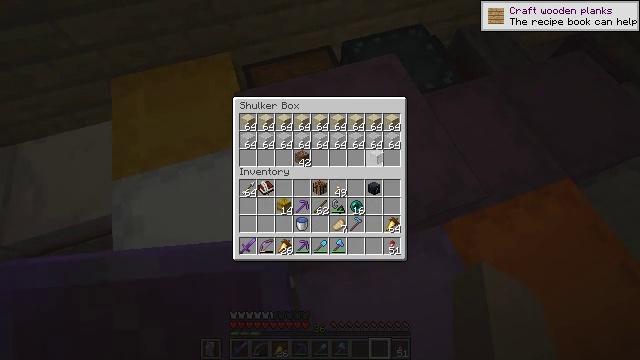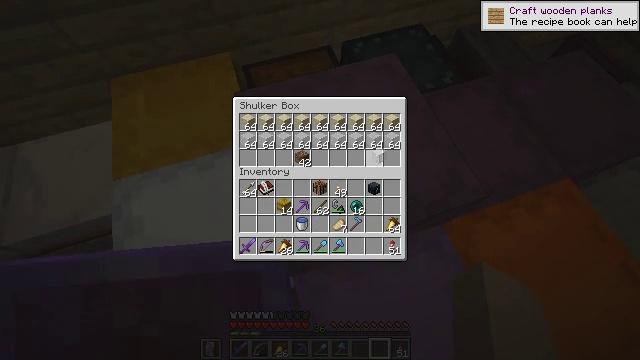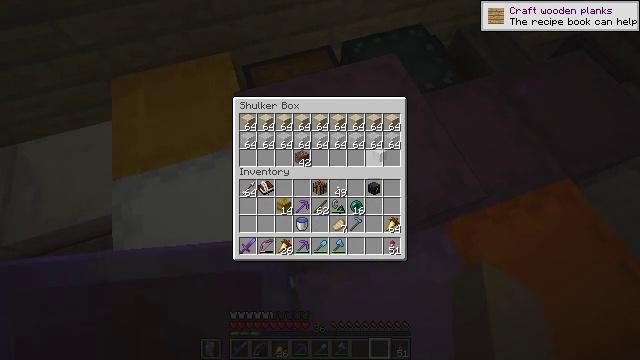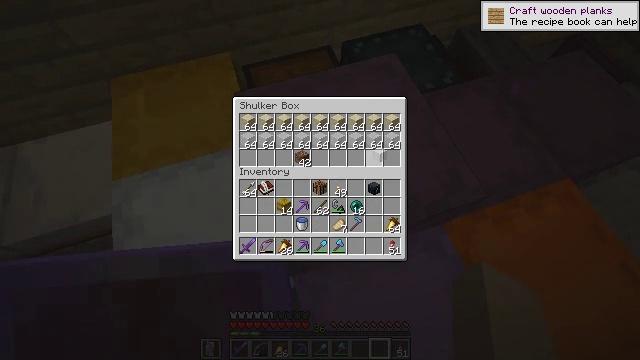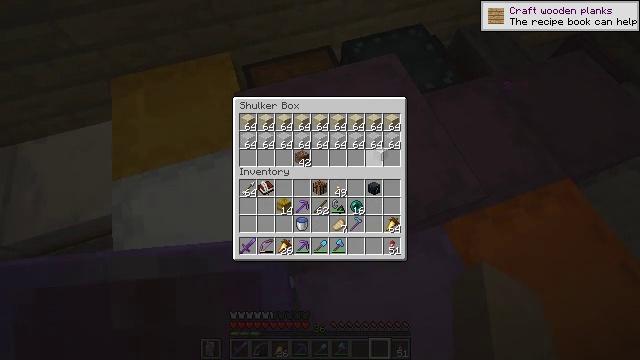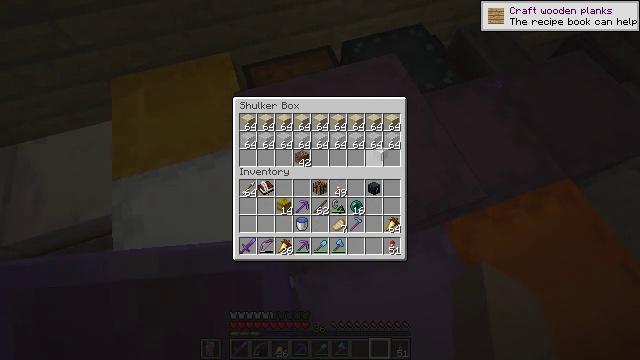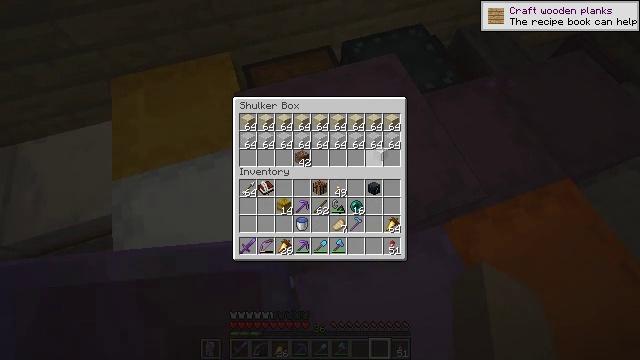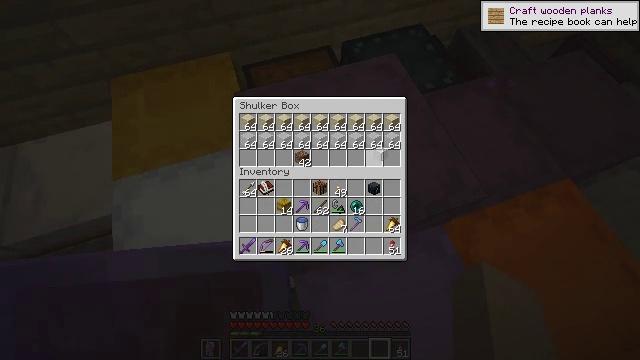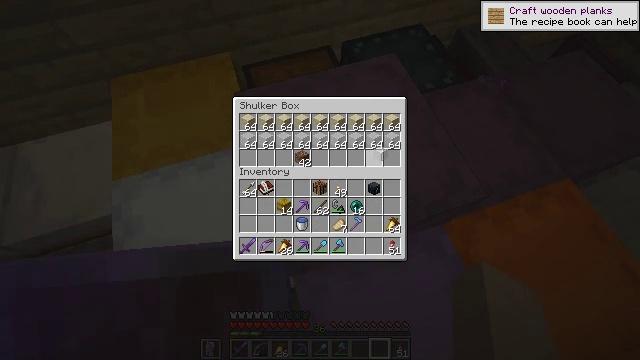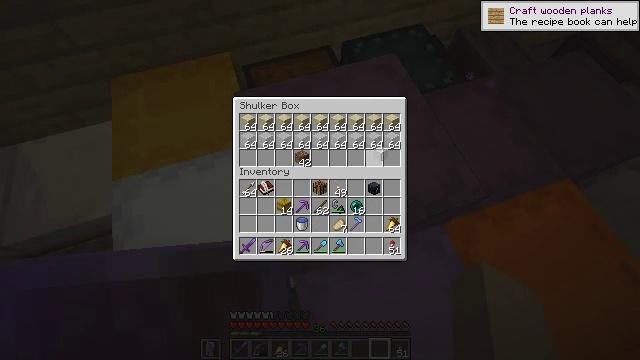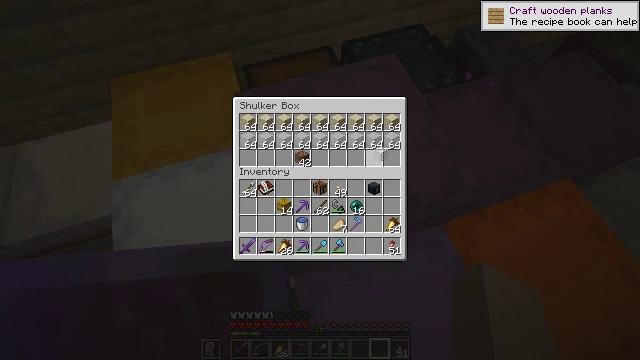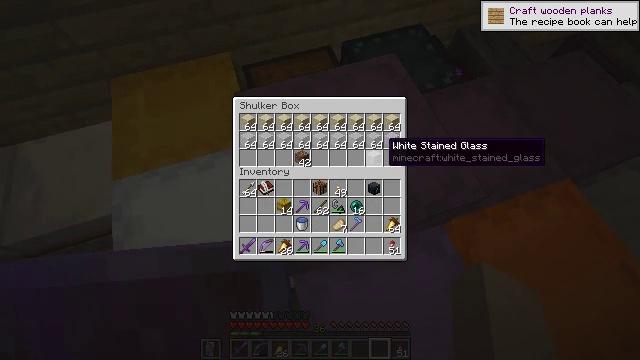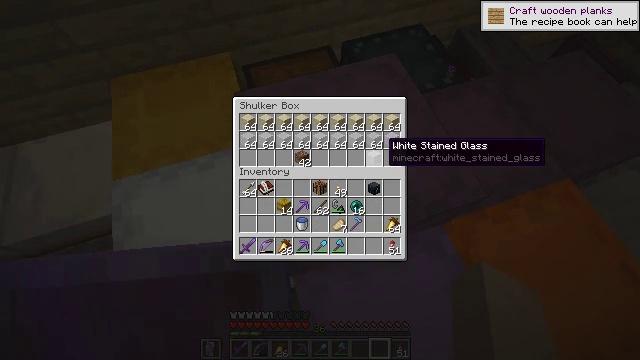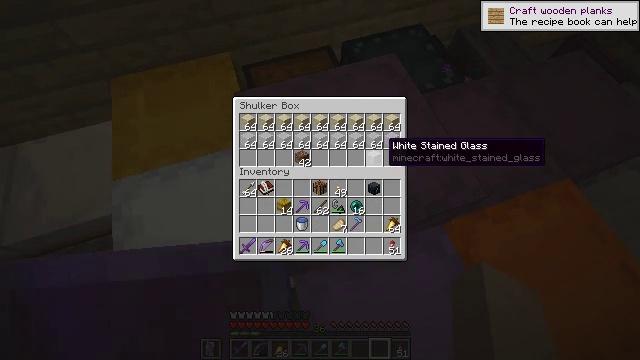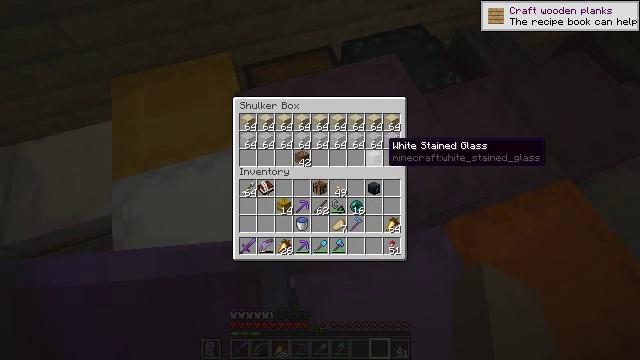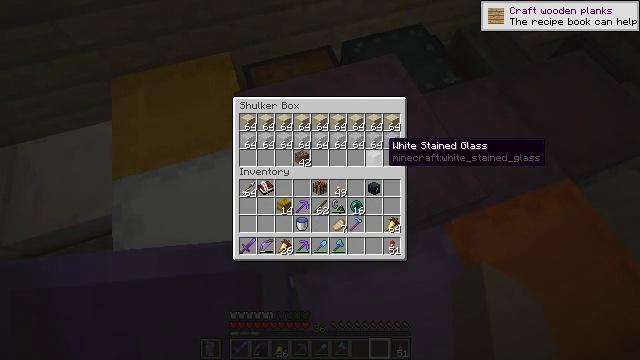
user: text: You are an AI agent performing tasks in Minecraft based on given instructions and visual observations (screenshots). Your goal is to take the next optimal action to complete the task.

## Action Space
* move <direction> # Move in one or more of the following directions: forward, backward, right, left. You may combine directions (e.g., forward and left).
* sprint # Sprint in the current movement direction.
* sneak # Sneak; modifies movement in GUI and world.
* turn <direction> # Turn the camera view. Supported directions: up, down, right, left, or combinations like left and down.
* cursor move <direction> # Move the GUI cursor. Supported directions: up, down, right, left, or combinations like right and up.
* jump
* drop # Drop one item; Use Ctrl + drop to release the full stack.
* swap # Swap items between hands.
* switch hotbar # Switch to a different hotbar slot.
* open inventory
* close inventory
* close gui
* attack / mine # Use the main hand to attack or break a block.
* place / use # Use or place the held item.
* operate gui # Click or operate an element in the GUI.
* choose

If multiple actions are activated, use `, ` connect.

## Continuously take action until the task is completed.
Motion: motion action
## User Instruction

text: Attack the white shulker box to pick it up.
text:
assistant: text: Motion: no_op
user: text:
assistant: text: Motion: no_op
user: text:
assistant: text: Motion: no_op
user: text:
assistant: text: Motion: no_op
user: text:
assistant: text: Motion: no_op
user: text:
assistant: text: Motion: no_op
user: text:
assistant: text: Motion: no_op
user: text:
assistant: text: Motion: operate gui
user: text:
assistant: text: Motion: operate gui
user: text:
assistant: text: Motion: operate gui
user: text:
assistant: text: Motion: no_op
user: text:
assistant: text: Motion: no_op
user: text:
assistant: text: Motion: no_op
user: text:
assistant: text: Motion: no_op
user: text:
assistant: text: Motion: no_op
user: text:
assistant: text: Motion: no_op
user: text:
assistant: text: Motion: no_op
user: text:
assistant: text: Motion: no_op
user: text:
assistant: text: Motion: no_op
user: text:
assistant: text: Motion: no_op
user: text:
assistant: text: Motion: no_op
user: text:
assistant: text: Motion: no_op
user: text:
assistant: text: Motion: close gui
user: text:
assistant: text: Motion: no_op
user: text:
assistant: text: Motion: turn left
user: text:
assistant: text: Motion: turn left and down
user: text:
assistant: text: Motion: turn left and down
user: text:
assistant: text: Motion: turn left and down
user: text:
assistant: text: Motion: turn left and up
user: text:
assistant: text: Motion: turn left and up